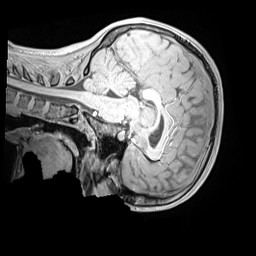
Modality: MP2RAGE
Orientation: sagittal
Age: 11
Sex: female
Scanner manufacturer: siemens
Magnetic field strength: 3 T
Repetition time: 4 s
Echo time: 0.00303 s